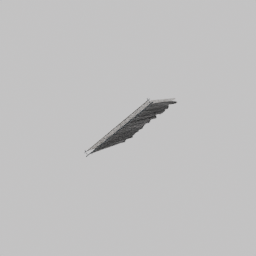
Label: architecture